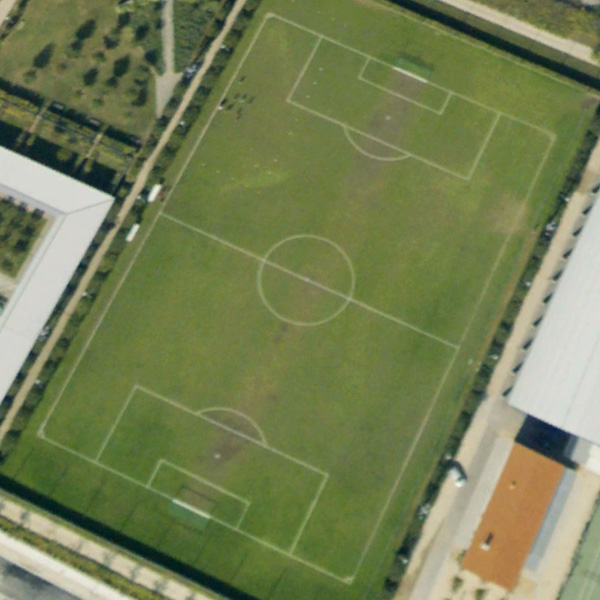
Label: Playground